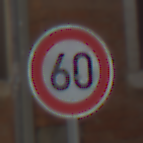
Verkehrszeichen: Geschwindigkeit60
Umgebung: Outdoor, Urban
Tageszeit: Midday
Wetter: Clear
Licht: Natural
Jahreszeit: NotSpecified
Kontrast: HighContrast